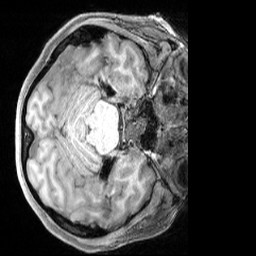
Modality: T1w
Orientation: axial
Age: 36
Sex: female
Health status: healthy
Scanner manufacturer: siemens
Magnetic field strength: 3 T
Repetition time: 2.4 s
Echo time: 0.00222 s